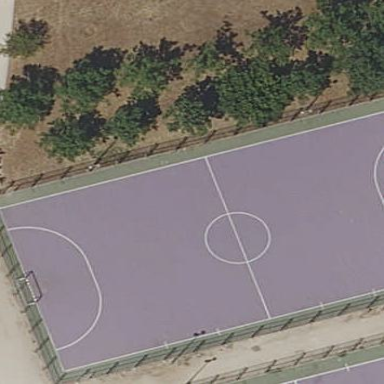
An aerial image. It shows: Soccer pitch for leisureland activities.